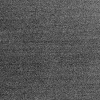
Atmospheric dust classification: dusty